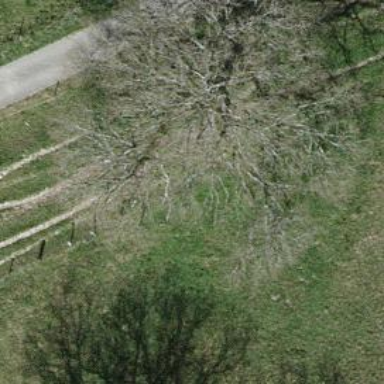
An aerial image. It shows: Beautiful tree in nature.